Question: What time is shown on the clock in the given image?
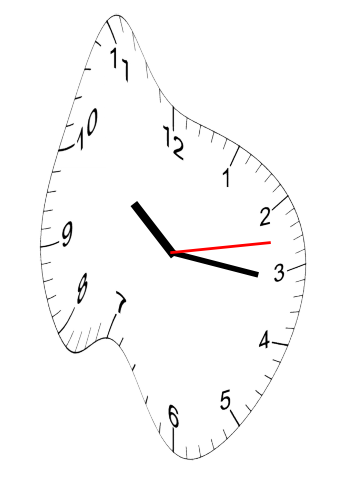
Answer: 10:16:13